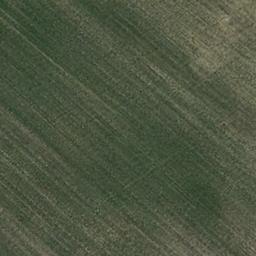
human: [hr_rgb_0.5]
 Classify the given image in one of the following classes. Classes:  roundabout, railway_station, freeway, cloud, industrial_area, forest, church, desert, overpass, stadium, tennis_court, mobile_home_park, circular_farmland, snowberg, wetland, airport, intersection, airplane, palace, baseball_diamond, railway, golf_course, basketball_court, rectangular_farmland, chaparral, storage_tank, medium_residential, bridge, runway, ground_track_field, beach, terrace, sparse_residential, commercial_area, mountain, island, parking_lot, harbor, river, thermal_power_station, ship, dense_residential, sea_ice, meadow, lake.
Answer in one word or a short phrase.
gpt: meadow